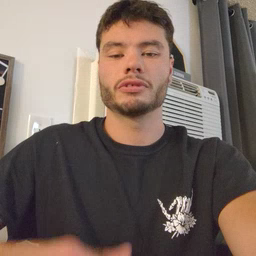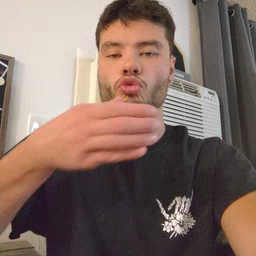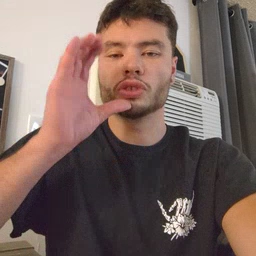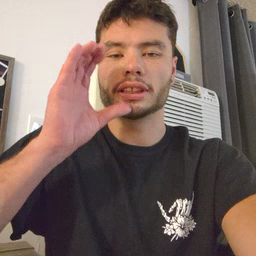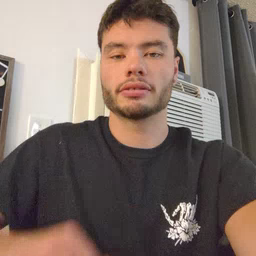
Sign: drink